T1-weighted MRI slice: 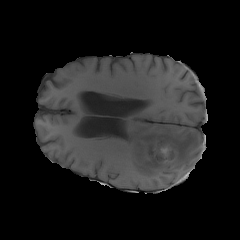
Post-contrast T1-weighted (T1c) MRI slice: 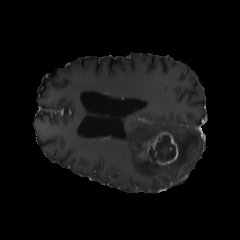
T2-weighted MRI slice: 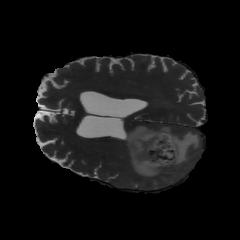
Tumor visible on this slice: yes